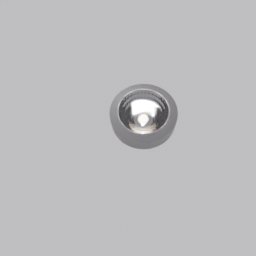
Label: lighting